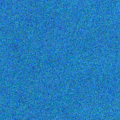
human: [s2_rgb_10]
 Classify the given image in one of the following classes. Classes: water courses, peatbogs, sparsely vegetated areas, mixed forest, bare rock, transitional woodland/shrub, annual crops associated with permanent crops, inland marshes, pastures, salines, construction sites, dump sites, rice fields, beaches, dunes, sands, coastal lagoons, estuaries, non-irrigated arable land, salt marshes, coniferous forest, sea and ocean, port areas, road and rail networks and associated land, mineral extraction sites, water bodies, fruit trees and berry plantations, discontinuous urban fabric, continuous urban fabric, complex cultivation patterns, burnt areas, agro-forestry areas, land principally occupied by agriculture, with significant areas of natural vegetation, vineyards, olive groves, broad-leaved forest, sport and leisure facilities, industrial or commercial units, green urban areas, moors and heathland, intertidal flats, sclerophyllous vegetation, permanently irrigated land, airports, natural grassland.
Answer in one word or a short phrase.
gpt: sea and ocean